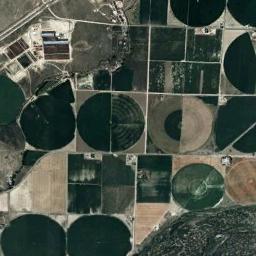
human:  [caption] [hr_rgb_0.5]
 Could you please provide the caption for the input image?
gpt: There are many open Spaces .

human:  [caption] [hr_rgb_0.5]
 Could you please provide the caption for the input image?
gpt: Several dark green circular farmlands are next to some rectangular farmlands .

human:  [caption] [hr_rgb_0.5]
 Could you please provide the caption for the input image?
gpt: There are some circle farmland and square farmland .

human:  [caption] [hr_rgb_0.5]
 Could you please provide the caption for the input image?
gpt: Several green and tan mixed circular fields .

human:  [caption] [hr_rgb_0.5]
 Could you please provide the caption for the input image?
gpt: There are some circular farmlands distributed irregularly .